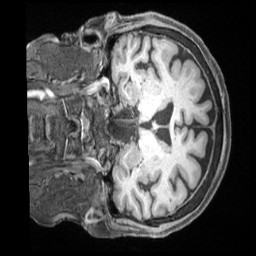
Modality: T1w
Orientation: coronal
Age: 72
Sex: female
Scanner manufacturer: siemens
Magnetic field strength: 3 T
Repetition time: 2.5 s
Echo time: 0.00222 s